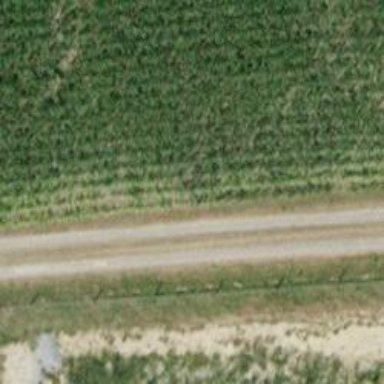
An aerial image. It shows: Well-maintained track road of grade 1.